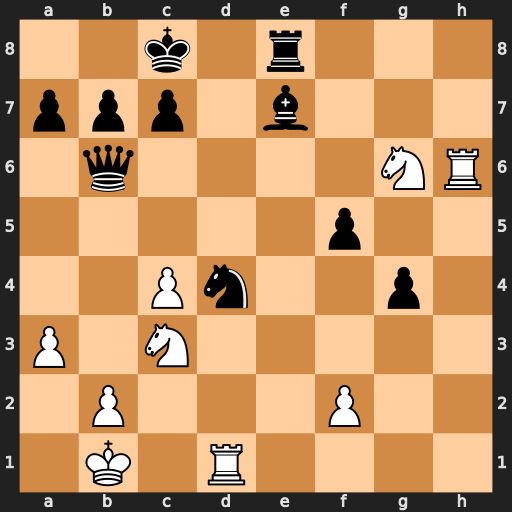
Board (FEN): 2k1r3/ppp1b3/1q4NR/5p2/2Pn2p1/P1N5/1P3P2/1K1R4
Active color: w
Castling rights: -
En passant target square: -
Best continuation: Nxe7+ Rxe7 Rxb6 axb6 Rxd4